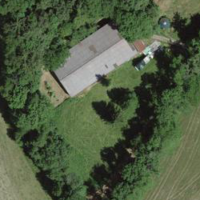
EUNIS habitat code: 55
Species observed at this site:
Argentina anserina